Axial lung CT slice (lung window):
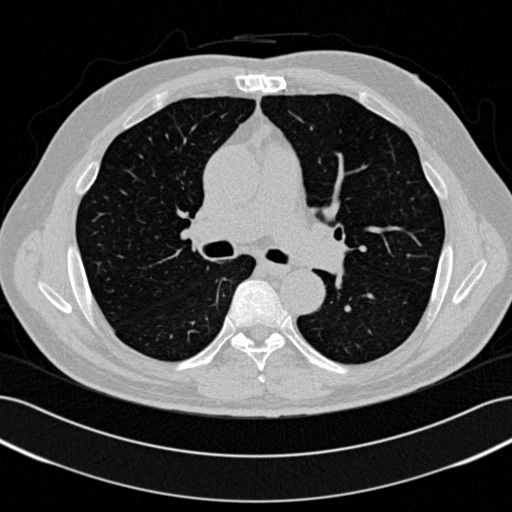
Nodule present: no